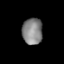
Tissue: lung
Cell type: Epithelial cells
Senescence score: 0.1819
Nuclear area (px): 526
Mean DAPI intensity: 131.38